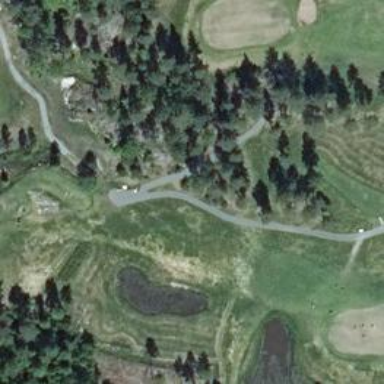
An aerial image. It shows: Service road designated as golf cart path.